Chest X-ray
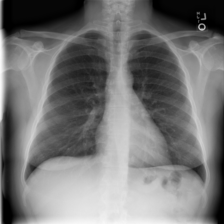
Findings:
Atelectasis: negative
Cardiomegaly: negative
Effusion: negative
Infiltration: negative
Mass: negative
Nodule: negative
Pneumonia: negative
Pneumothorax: negative
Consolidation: negative
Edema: negative
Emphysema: negative
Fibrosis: negative
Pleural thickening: negative
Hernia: negative